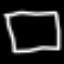
Label: square